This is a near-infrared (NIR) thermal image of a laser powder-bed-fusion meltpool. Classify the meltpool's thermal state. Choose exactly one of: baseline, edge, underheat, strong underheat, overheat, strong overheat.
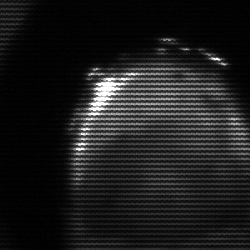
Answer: edge